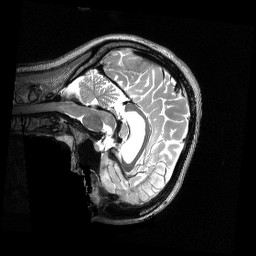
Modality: T2w
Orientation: sagittal
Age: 26
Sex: female
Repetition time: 3.2 s
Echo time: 0.563 s